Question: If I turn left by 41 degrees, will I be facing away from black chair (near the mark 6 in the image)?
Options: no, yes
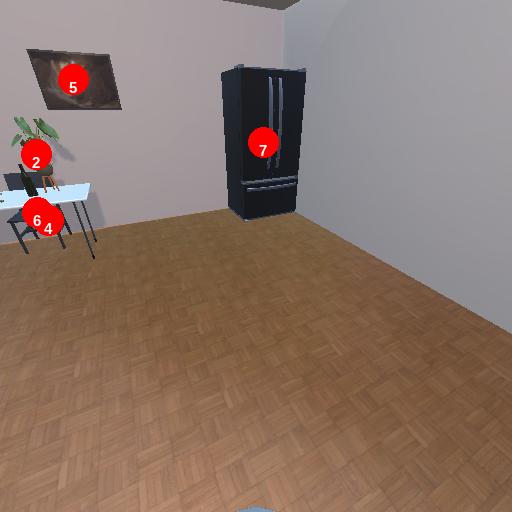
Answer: no